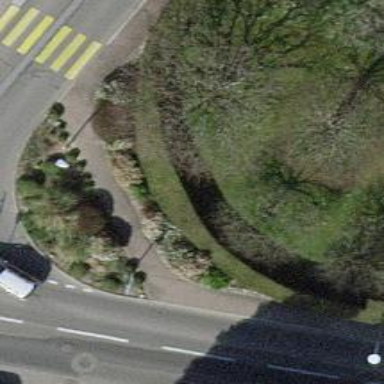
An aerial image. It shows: Hedge acting as barrier.